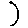
Label: moon